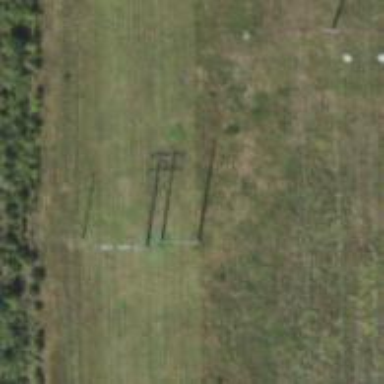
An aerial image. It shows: Power pole.